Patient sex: M
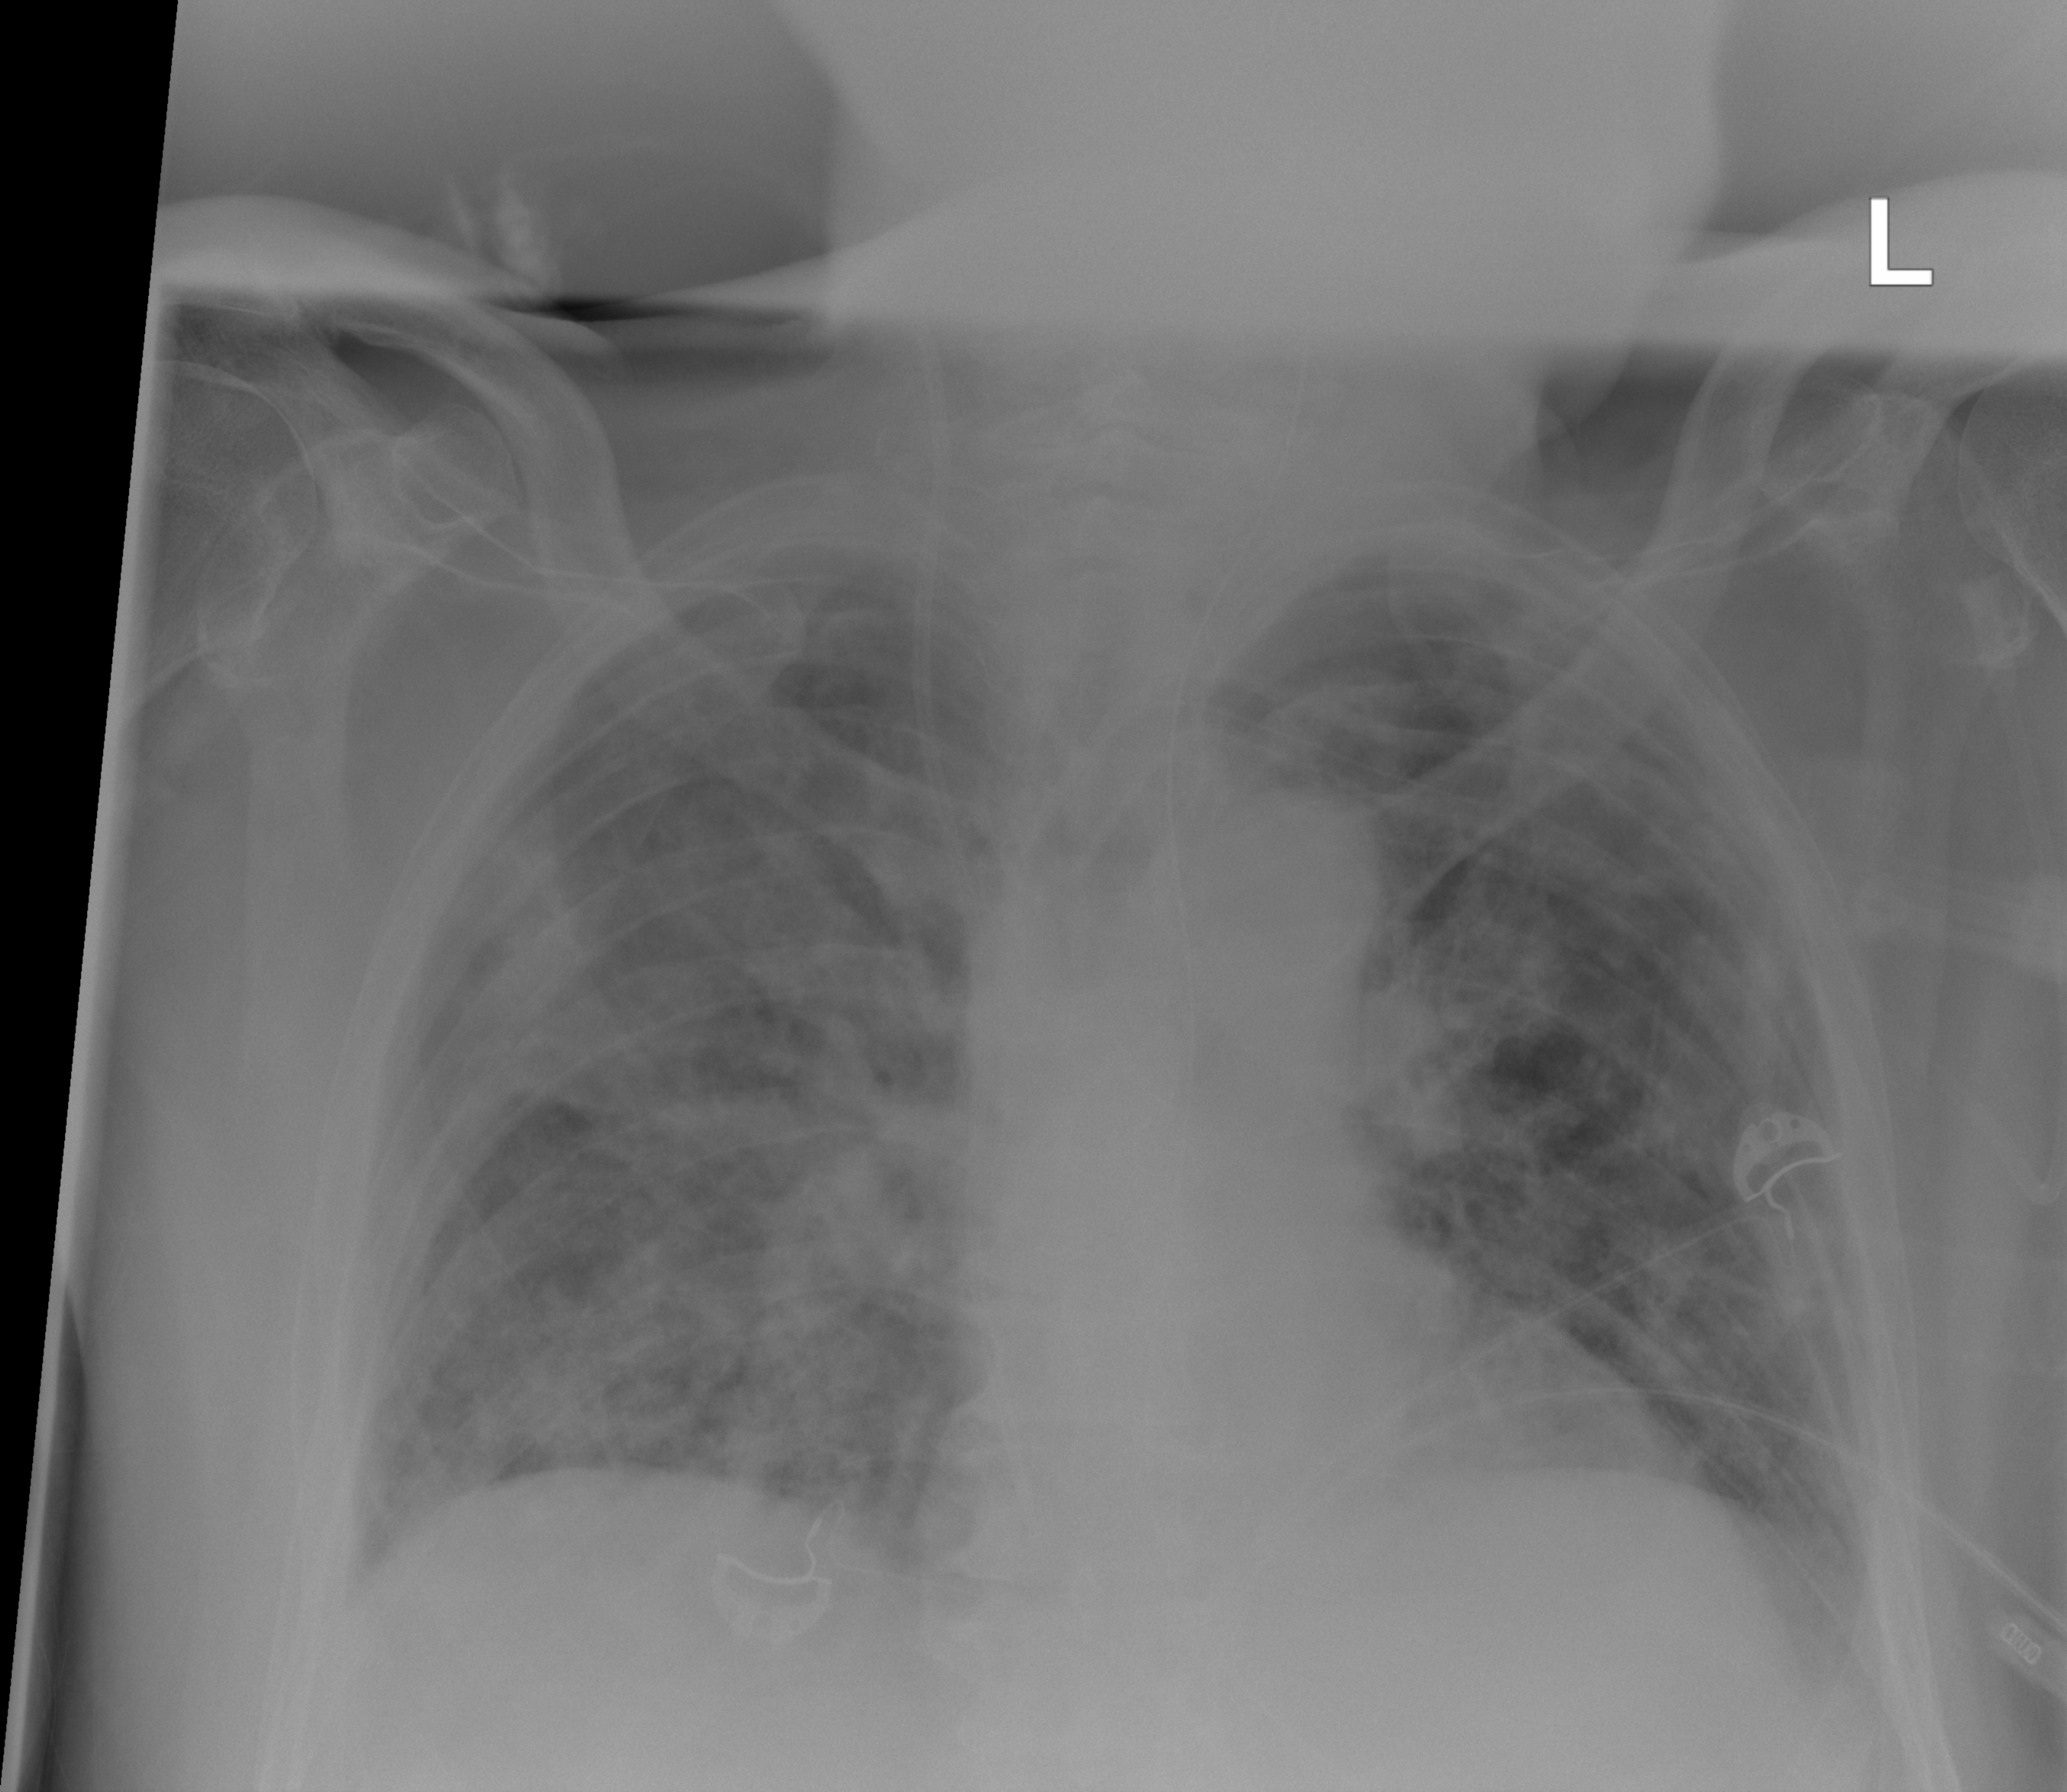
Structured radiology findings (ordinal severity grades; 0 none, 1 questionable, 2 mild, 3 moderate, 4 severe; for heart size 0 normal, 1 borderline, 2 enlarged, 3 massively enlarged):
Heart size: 1
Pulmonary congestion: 0
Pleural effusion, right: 0
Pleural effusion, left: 2
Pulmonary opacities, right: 3
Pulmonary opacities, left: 2
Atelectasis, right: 2
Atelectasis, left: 2